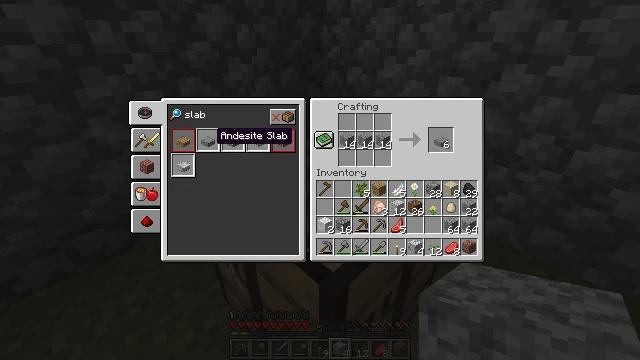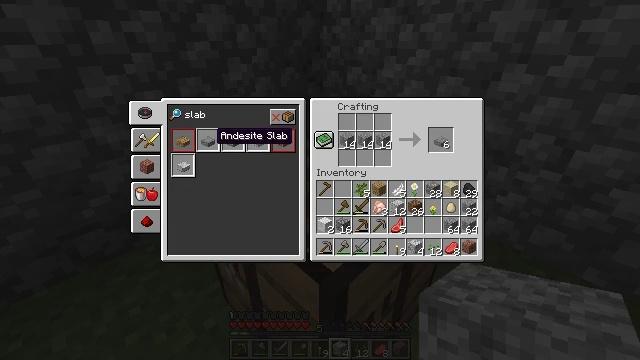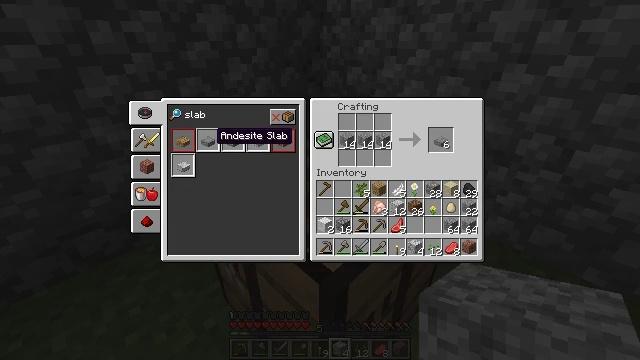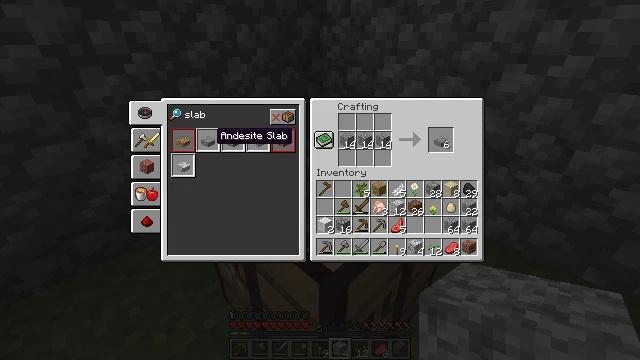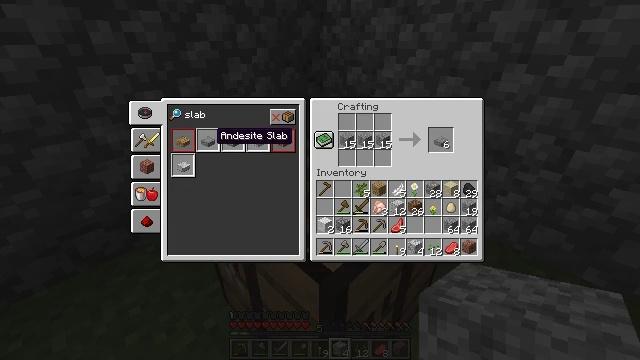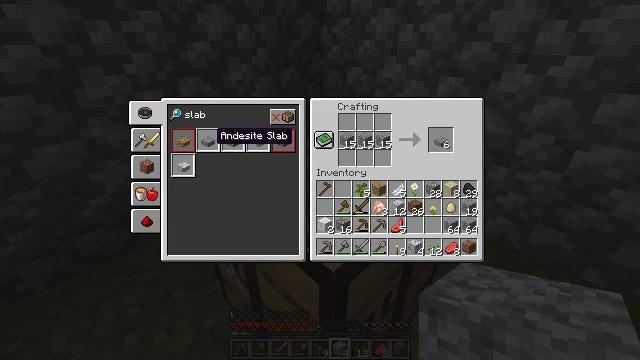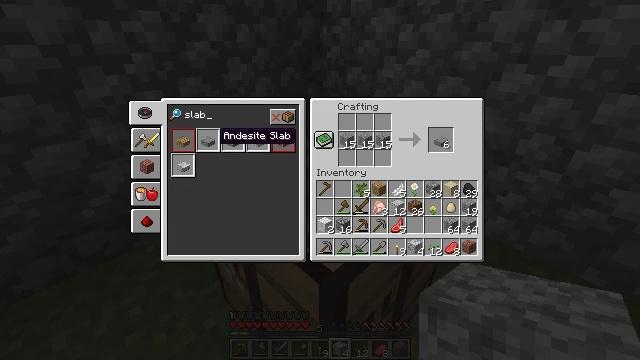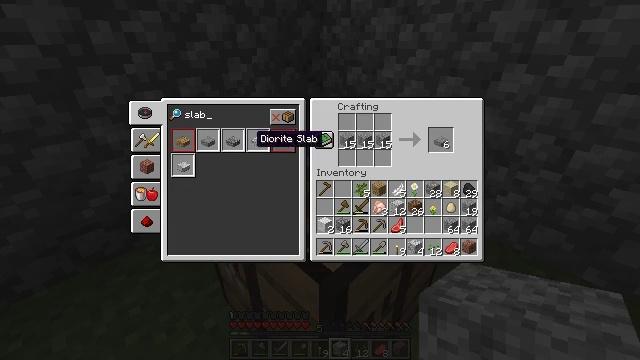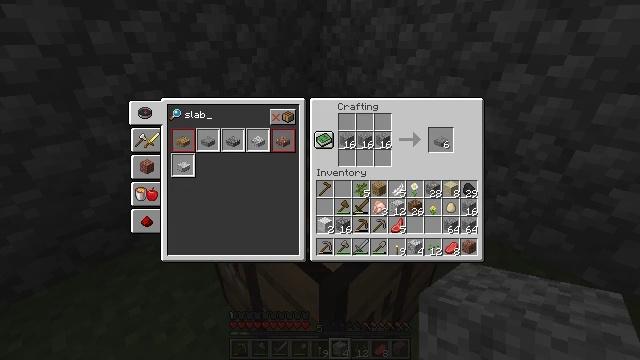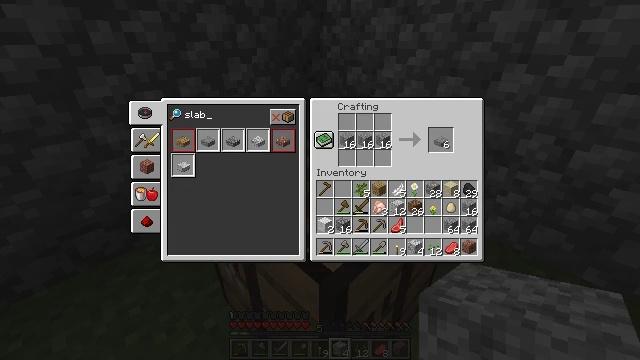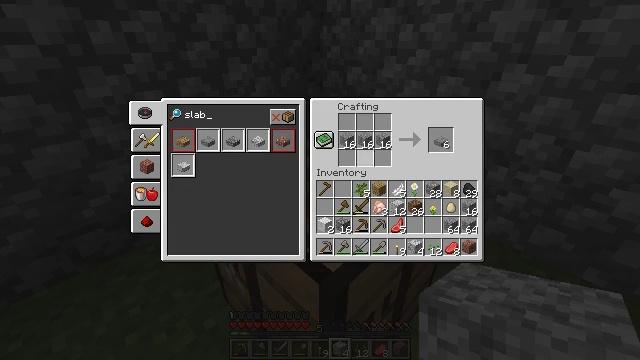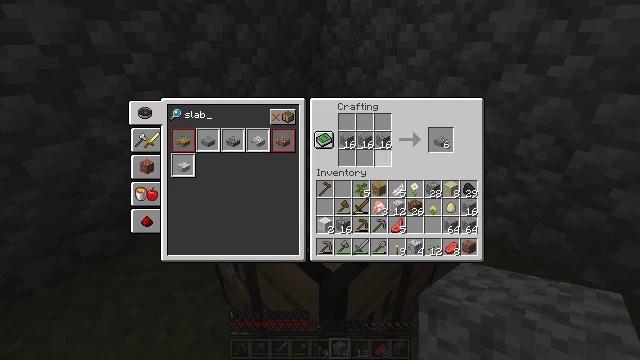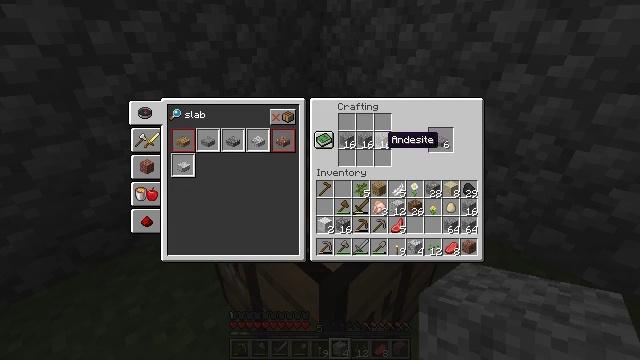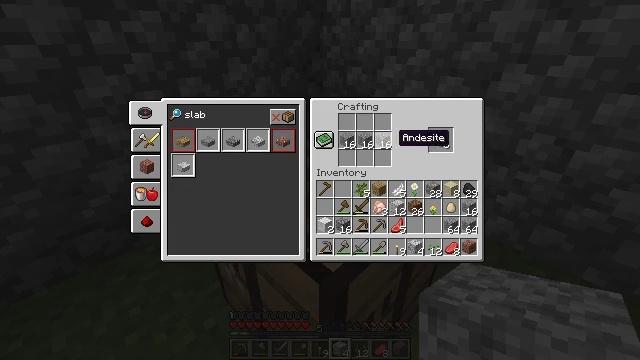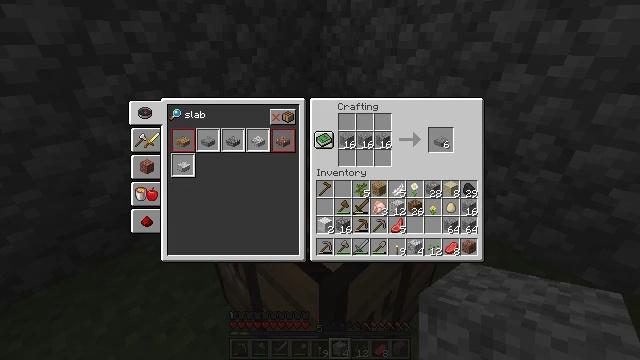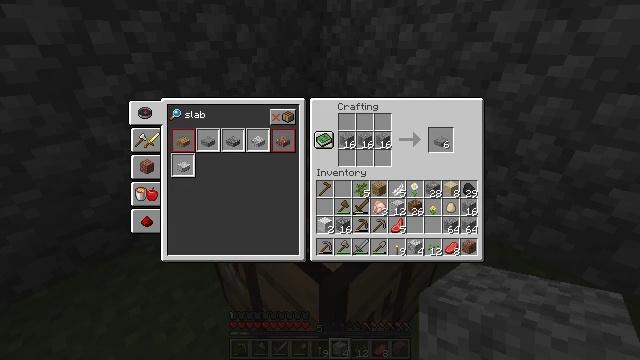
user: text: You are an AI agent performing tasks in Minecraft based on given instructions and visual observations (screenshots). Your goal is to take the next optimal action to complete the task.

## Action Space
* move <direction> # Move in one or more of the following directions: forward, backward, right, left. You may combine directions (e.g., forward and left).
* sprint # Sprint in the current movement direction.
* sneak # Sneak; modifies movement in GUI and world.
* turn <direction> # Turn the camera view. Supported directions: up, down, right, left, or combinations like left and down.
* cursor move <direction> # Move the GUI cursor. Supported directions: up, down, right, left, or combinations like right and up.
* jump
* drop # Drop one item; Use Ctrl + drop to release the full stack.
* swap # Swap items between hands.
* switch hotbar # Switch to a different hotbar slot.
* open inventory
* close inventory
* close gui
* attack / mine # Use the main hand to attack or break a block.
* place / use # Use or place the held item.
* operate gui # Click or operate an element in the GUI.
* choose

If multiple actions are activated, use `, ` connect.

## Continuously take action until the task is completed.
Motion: motion action
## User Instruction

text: Craft multiple andesite slabs with andesite in the crafting table.
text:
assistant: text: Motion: no_op
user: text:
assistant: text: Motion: operate gui
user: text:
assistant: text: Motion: operate gui
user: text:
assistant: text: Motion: operate gui
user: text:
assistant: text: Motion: no_op
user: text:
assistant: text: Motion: no_op
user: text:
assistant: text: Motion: cursor move right
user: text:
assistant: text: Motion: cursor move right
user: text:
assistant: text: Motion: cursor move right
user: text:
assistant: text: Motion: cursor move right
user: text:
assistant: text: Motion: cursor move right
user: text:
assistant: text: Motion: no_op
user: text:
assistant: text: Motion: cursor move right
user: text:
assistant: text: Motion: cursor move right
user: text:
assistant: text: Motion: no_op
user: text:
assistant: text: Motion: cursor move right
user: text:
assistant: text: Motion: cursor move right
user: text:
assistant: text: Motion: no_op
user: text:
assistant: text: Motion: no_op
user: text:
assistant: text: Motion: no_op
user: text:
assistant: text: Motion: no_op
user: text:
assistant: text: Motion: no_op
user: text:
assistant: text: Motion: operate gui
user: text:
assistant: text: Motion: operate gui
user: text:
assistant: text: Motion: operate gui
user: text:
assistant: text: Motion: no_op
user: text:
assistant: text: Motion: operate gui
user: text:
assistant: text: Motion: operate gui
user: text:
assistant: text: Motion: operate gui
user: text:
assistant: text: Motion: no_op